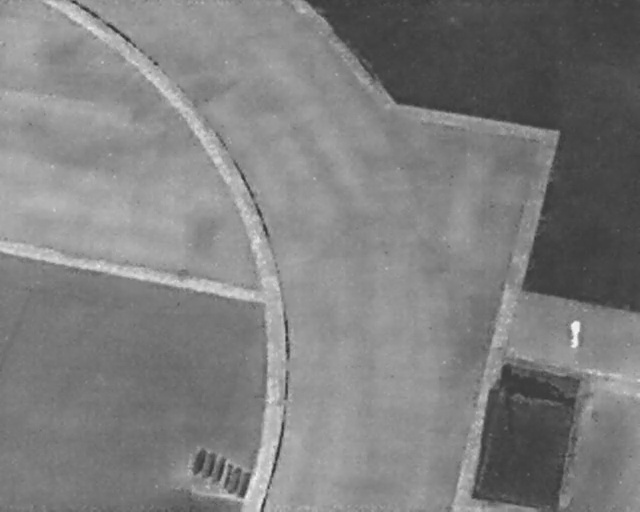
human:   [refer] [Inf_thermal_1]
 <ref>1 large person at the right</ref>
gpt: <box>[[87, 63, 92, 66, 2]]</box>